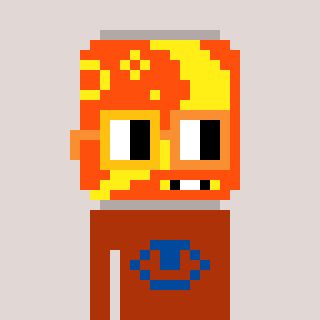
a pixel art character with square yellow and orange glasses, a pop-shaped head and a hotbrown-colored body on a warm background